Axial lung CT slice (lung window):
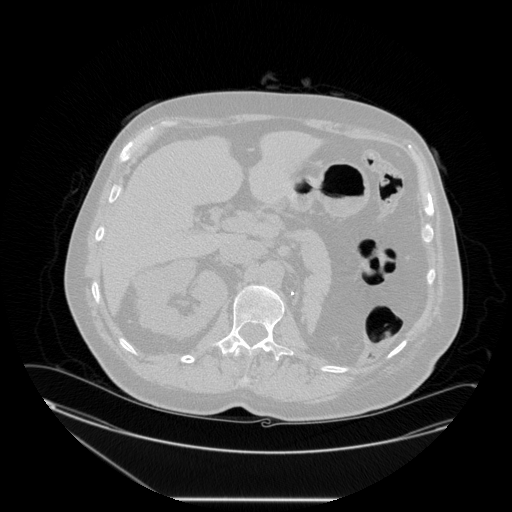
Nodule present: no